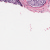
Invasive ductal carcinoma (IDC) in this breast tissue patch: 1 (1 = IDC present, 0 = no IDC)